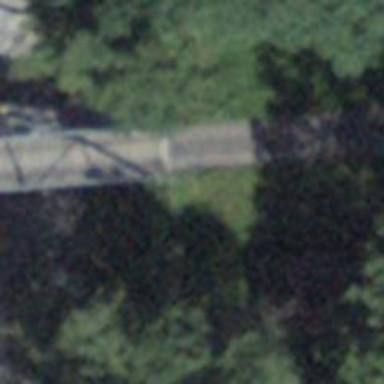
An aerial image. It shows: Track road on bridge with grade 1 track type.